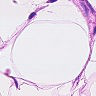
Metastatic tissue present: no